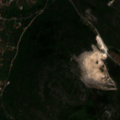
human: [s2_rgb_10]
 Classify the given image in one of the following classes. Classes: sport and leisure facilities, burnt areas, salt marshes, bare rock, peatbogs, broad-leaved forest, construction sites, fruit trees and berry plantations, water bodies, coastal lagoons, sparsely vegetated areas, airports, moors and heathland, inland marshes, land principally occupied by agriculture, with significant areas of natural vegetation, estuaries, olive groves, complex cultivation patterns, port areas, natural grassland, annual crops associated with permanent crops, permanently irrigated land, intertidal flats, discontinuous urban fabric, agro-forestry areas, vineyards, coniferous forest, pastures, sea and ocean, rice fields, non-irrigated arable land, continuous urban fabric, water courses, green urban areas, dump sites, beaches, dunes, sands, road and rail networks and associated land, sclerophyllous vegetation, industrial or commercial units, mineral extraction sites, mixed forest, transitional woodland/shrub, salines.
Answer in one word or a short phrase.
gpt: discontinuous urban fabric, olive groves, land principally occupied by agriculture, with significant areas of natural vegetation, sclerophyllous vegetation